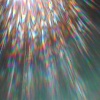
Label: sunburn